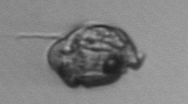
Label: Proterythropsis